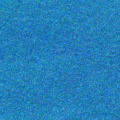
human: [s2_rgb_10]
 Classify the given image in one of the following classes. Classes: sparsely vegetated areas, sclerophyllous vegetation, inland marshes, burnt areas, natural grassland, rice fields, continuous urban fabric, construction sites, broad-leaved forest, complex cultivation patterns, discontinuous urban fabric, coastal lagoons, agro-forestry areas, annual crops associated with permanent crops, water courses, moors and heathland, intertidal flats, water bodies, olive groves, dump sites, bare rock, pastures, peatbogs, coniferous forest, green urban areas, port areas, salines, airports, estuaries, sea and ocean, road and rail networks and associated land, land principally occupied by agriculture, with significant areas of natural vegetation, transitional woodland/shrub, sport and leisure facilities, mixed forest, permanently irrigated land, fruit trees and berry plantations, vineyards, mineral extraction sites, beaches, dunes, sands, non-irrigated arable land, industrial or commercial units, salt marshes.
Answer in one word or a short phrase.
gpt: sea and ocean